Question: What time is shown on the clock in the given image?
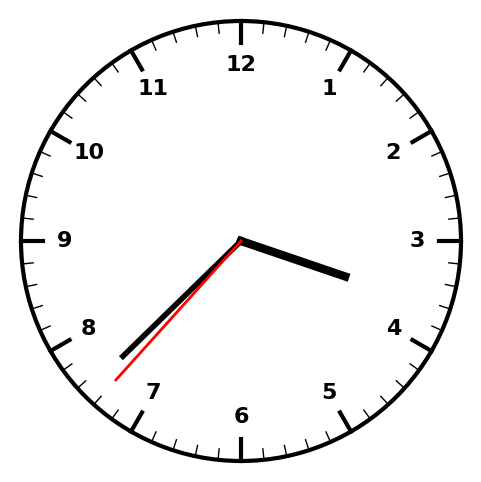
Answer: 03:37:37